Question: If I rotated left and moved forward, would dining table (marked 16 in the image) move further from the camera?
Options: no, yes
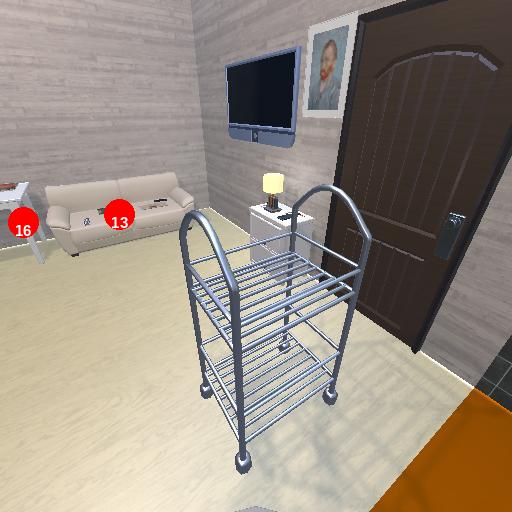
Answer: no